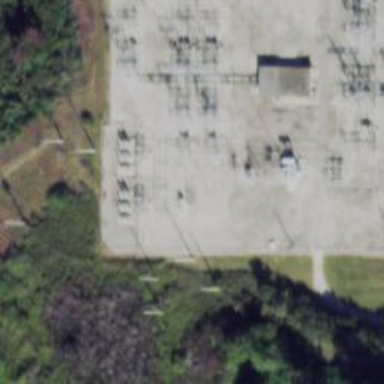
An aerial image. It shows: Switch used for power control.